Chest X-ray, PA view. Patient: 63 years old, sex M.
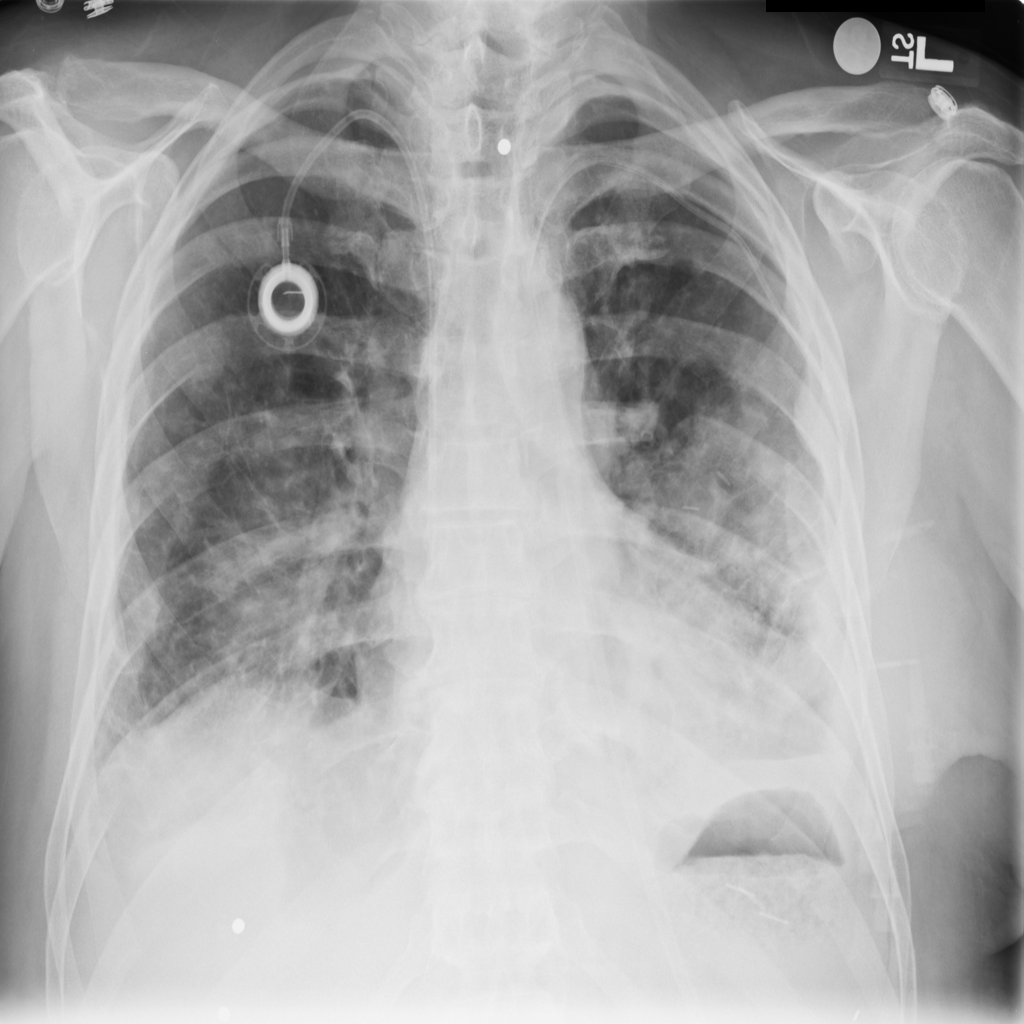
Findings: Infiltration